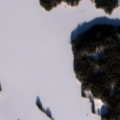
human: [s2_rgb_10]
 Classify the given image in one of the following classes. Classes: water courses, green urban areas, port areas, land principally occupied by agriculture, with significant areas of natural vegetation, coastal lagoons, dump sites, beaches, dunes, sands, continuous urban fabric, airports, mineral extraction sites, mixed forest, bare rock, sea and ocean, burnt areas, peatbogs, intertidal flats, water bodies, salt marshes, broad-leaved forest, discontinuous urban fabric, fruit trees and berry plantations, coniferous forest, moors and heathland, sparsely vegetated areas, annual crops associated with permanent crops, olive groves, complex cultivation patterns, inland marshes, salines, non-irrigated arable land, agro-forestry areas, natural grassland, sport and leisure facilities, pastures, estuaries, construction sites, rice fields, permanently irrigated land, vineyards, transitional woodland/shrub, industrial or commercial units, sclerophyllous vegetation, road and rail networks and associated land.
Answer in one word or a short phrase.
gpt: coniferous forest, mixed forest, water bodies